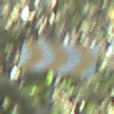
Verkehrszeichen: RichtungstafelnInKurvenGrossLinks
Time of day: Midday
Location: Outdoor (Nature)
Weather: Clear
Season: NotSpecified
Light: Natural